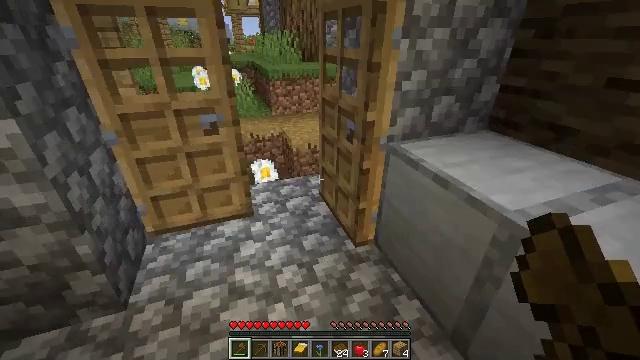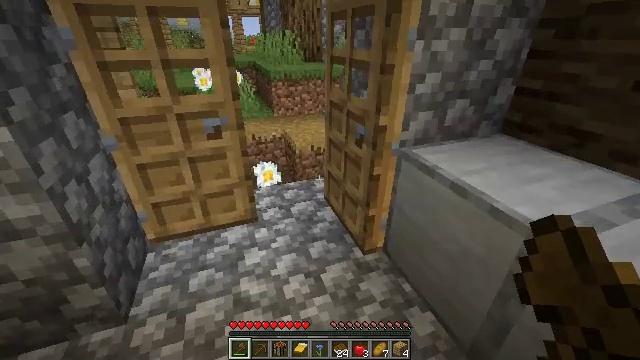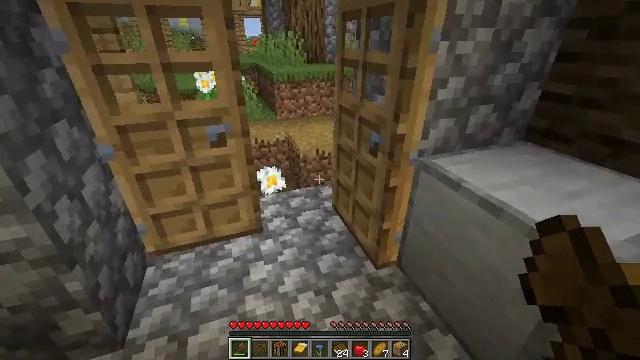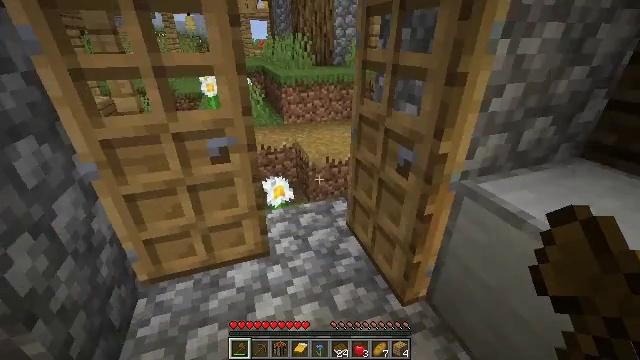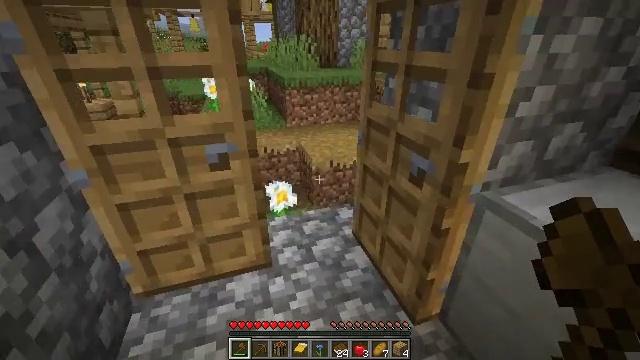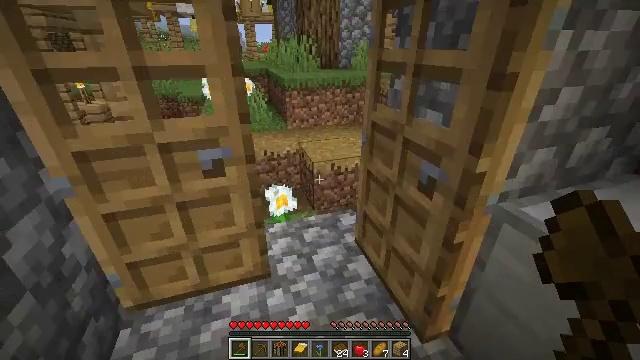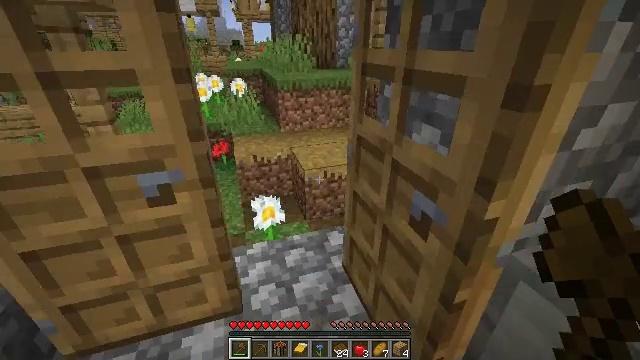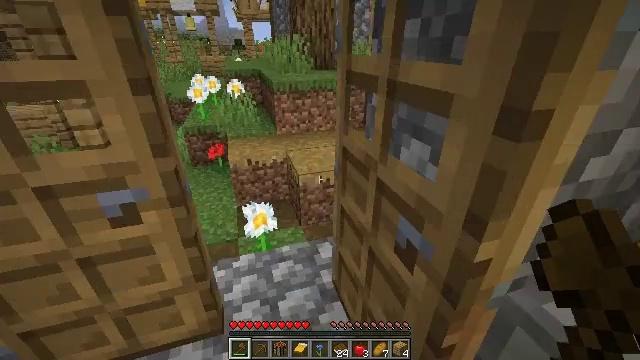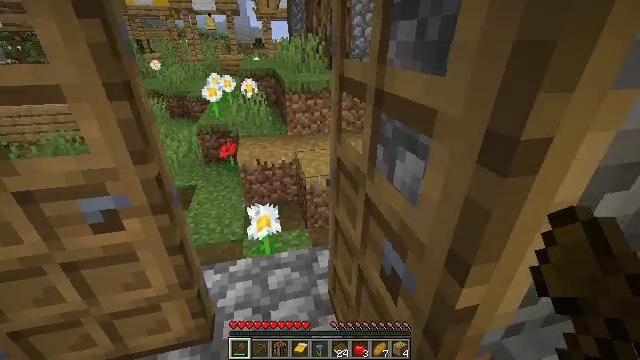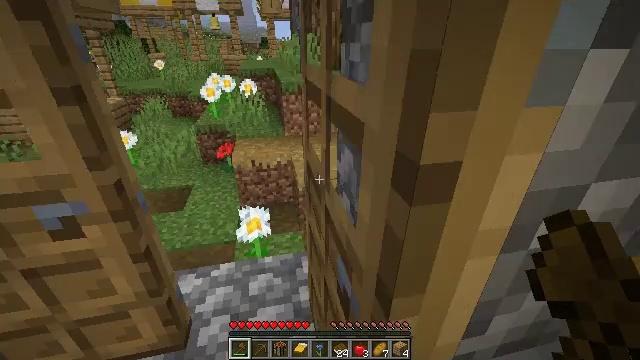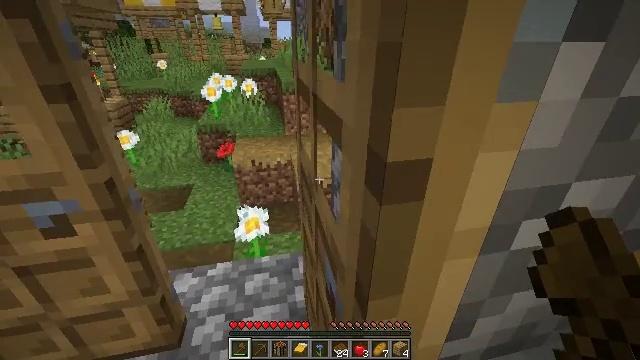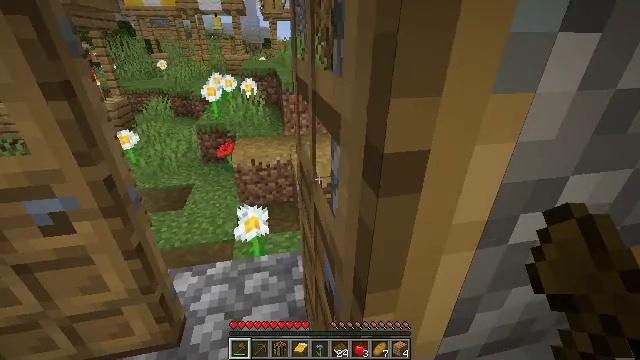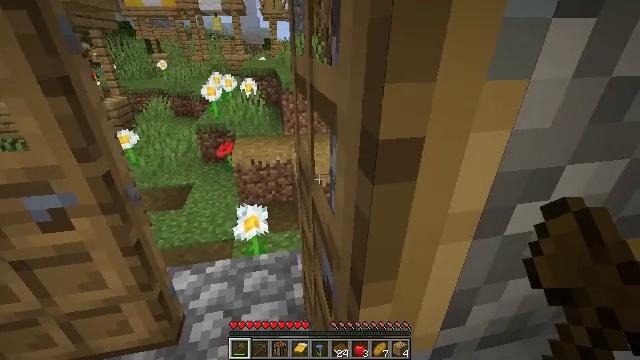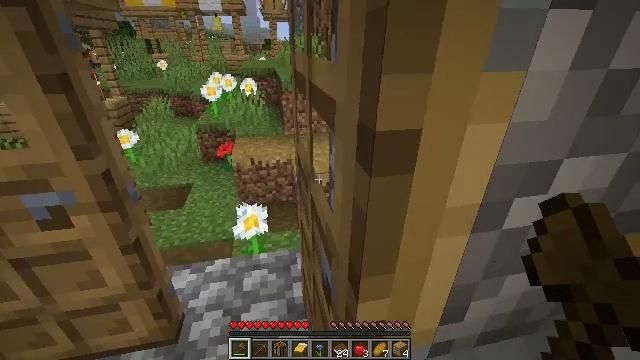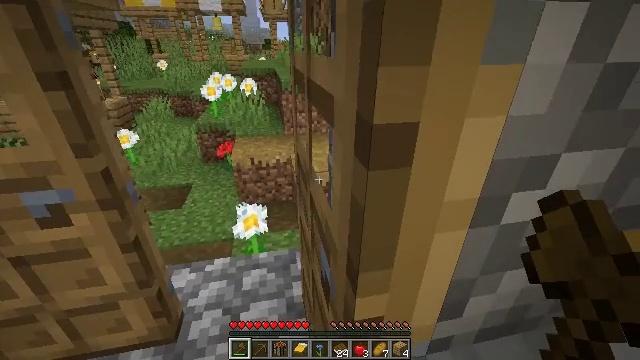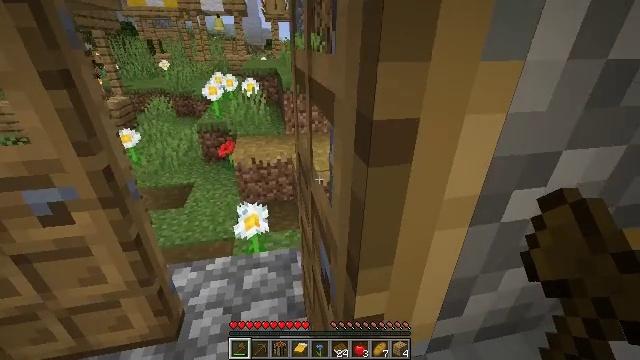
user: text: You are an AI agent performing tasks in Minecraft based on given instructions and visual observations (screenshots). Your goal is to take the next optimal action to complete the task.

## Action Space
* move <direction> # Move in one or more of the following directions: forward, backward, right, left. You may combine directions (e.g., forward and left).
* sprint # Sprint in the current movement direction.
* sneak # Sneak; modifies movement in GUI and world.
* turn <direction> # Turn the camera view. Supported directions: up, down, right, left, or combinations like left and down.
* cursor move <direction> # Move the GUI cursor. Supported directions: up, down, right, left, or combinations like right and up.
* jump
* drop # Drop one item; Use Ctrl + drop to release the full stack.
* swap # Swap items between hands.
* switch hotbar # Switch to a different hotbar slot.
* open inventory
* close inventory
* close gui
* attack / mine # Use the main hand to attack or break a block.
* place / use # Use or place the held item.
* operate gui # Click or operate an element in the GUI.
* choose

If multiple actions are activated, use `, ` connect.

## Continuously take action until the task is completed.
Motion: motion action
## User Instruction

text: Collect a hay block for crafting.
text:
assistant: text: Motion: move forward
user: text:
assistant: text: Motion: move forward
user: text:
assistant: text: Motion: move forward, turn left
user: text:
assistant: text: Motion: move forward
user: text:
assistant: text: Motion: move forward and move right
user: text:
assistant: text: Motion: move forward and move right
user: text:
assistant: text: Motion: move forward and move right
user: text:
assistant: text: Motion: move forward and move right, turn left
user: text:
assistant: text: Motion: move forward and move right, turn left
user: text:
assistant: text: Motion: move forward
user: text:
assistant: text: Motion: move forward
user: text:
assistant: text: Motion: move forward
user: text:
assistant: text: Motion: move forward, sprint
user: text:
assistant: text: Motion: move forward, sprint
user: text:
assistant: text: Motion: move forward, sprint
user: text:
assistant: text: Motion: move forward, sprint
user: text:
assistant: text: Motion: move forward, sprint, turn left
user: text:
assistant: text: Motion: move forward, turn left
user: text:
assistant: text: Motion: move forward, turn left and up
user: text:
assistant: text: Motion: move forward and move left, turn left and up
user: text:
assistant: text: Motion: move forward, turn left
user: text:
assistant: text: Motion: move forward
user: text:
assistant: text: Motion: move forward
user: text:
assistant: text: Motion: move forward and move right
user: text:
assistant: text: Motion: move forward and move right
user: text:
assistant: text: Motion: move forward and move right
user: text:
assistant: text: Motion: move forward
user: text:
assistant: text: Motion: move forward
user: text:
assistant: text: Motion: move forward
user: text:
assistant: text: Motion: move forward